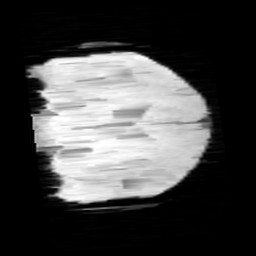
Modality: minIP
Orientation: coronal
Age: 9
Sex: female
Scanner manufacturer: siemens
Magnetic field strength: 3 T
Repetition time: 0.027 s
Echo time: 0.02 s